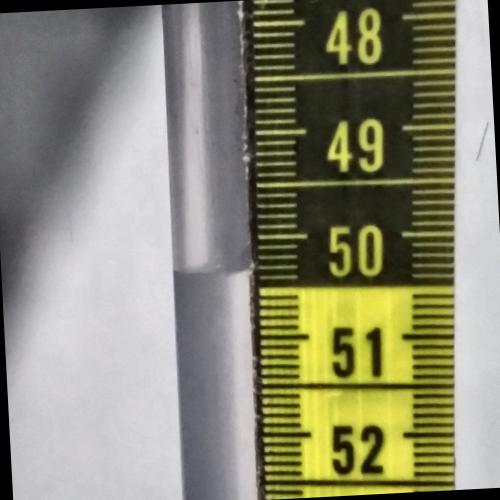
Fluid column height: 50.3 cm